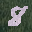
Label: 8